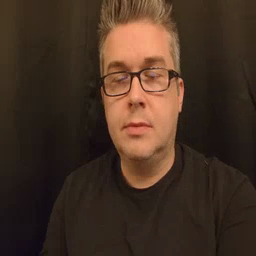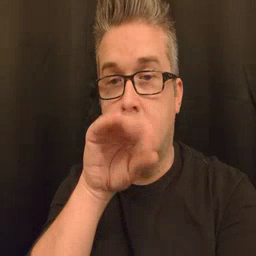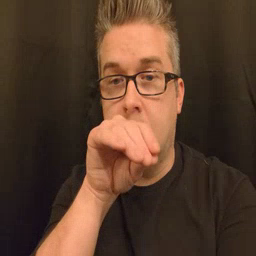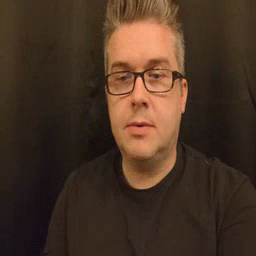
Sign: goose